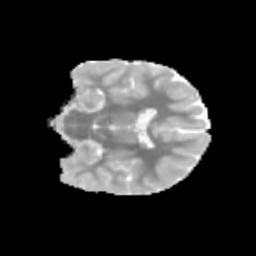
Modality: MD
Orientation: coronal
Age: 9
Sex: male
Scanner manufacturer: siemens
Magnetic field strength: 3 T
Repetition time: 3.8 s
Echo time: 0.07 s